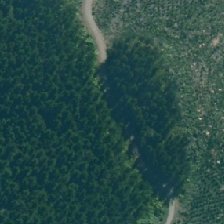
Land cover: harvested_forest